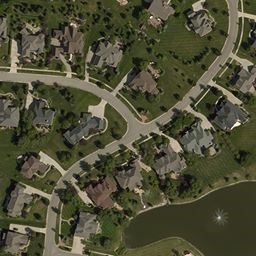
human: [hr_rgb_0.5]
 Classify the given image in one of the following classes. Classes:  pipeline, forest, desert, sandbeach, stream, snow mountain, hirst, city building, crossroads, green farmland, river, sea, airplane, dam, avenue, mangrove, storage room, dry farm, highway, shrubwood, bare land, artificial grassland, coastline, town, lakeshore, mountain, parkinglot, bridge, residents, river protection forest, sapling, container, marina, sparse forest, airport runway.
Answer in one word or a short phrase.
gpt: town